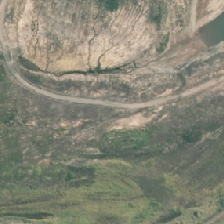
Land cover: lake_pond